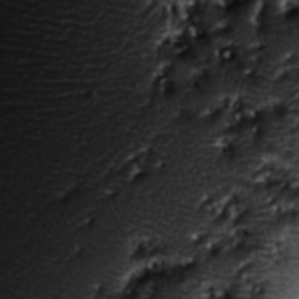
Label: frost